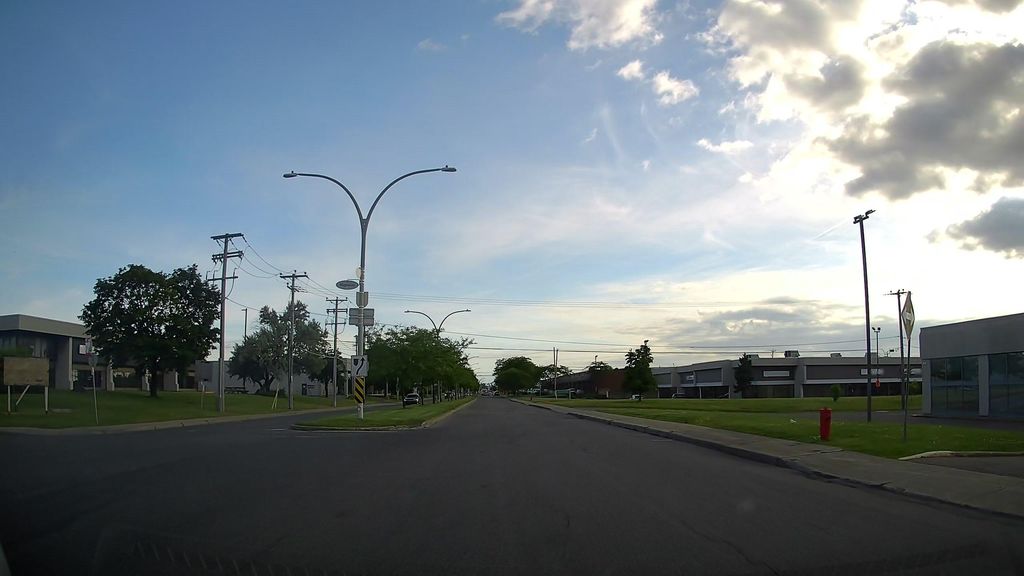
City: montreal